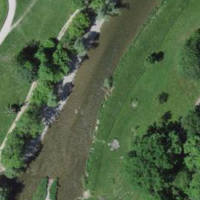
EUNIS habitat code: 40
Species observed at this site:
Corvus corone
Podiceps cristatus
Fulica atra
Anas platyrhynchos
Aythya ferina
Buteo buteo
Gallinago gallinago
Juglans regia
Graphosoma italicum
Parus major
Mergus merganser
Cinclus cinclus
Columba livia
Prunus spinosa
Calopteryx splendens